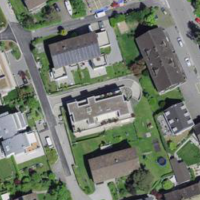
EUNIS habitat code: 57
Species observed at this site:
Aedes japonicus